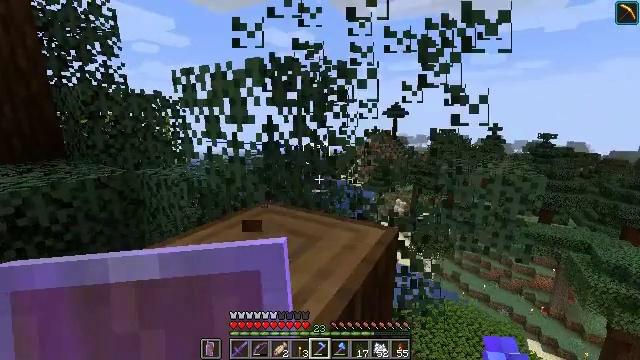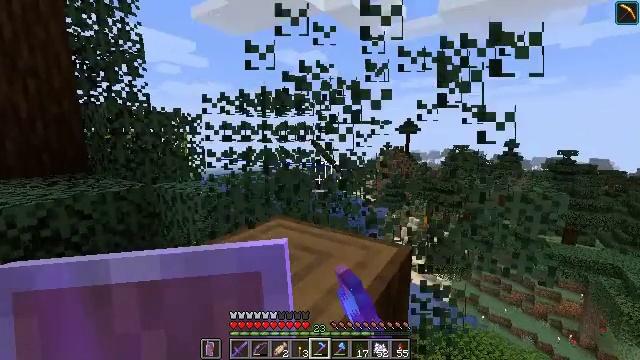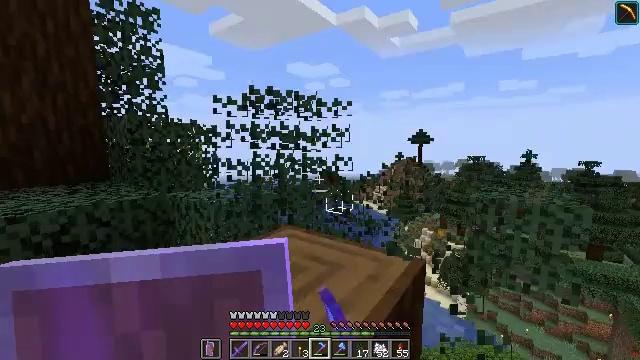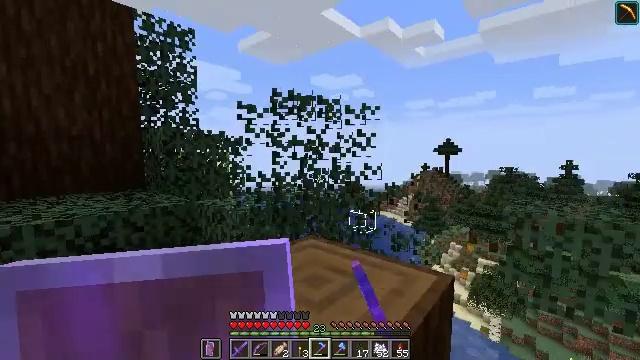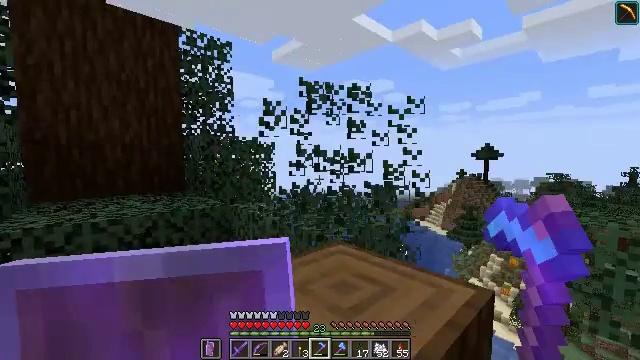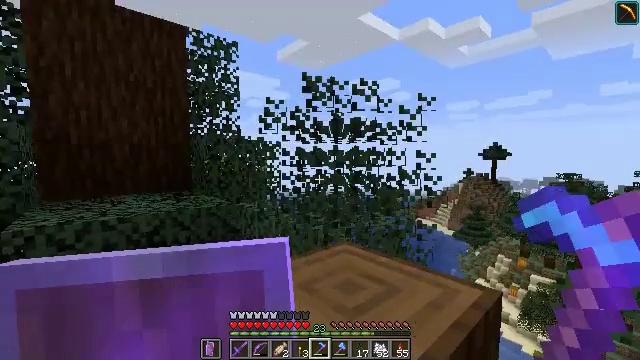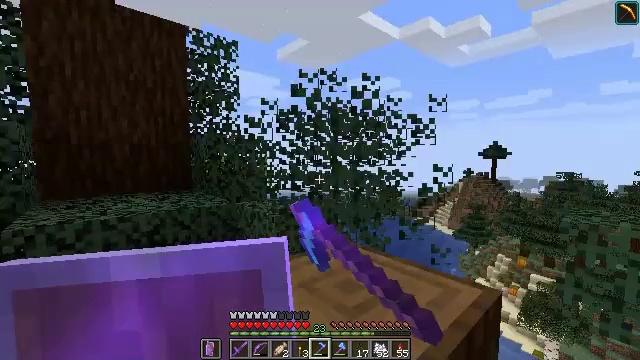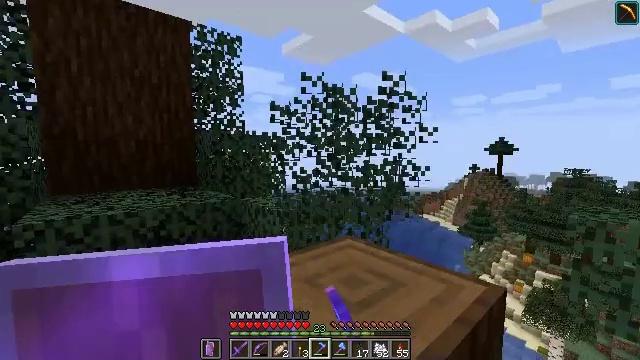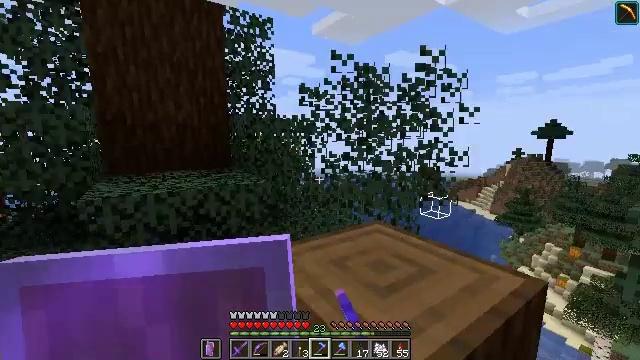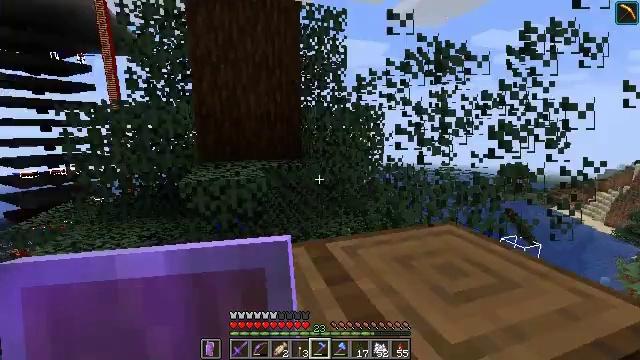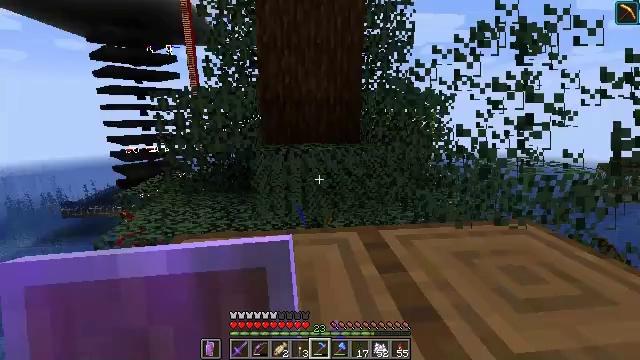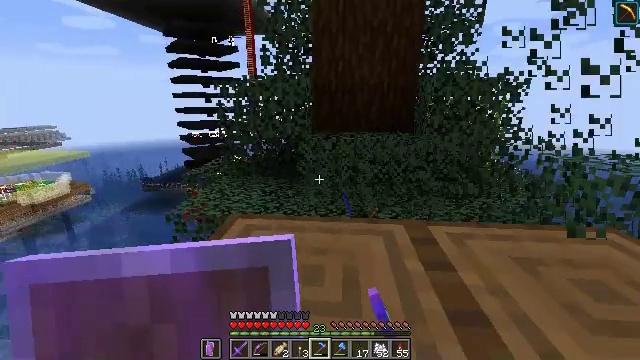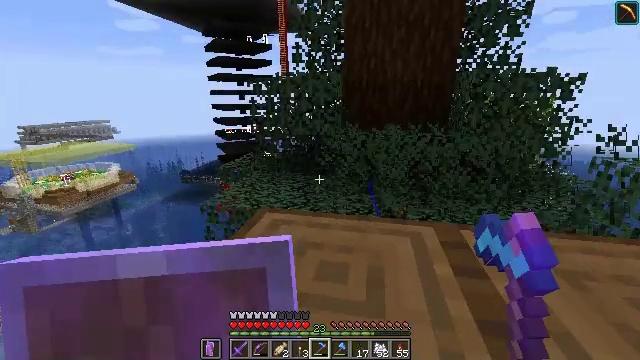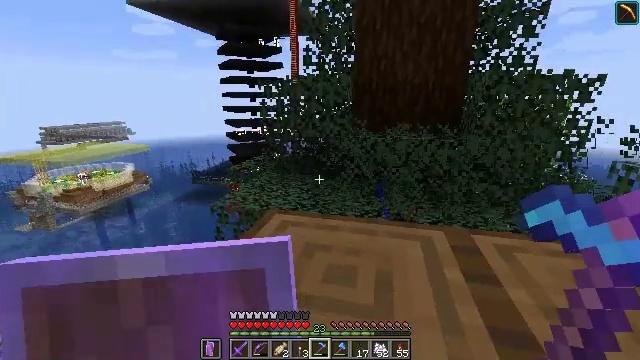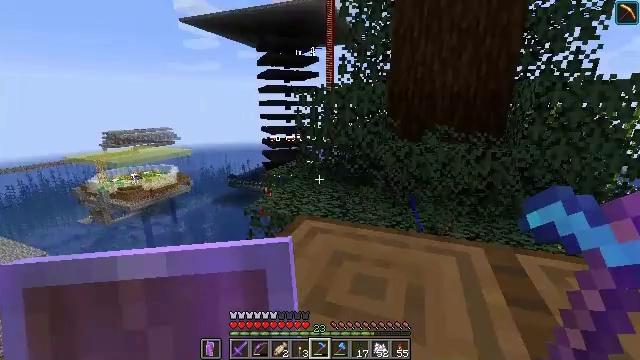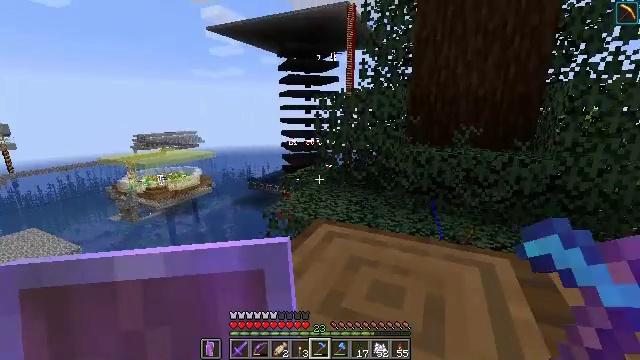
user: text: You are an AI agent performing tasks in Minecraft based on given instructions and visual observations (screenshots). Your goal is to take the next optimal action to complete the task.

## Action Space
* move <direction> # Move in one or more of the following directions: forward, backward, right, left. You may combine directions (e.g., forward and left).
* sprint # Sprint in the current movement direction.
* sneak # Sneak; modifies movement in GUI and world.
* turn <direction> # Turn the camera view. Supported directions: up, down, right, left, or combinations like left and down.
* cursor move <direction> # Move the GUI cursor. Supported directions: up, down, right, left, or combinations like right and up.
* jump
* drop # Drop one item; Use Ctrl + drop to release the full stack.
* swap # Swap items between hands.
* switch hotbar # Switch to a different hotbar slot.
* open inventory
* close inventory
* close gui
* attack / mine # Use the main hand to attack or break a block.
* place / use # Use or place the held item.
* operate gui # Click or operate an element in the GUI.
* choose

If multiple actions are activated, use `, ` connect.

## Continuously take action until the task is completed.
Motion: motion action
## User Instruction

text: Mine spruce leaves from the tree.
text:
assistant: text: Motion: turn left and up, attack / mine
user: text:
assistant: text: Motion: turn left and up, attack / mine
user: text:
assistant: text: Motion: turn left and up, attack / mine
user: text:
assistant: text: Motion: turn left and up, attack / mine
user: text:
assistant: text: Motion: turn left, attack / mine
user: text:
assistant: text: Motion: attack / mine
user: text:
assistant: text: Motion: attack / mine
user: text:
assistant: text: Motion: turn left and down, attack / mine
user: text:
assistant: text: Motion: turn left and down, attack / mine
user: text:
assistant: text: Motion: turn left and down, attack / mine
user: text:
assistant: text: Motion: turn left and down, attack / mine
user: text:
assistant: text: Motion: turn left, attack / mine
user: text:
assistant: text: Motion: turn left, attack / mine
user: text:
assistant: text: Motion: turn left and up, attack / mine
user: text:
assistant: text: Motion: turn left, attack / mine
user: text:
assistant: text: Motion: attack / mine
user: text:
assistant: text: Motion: attack / mine
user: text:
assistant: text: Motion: turn right, attack / mine
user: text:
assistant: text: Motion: turn right and up, attack / mine
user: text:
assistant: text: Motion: turn right, attack / mine
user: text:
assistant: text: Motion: attack / mine
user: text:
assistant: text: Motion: attack / mine
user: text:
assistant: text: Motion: attack / mine
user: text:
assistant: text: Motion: attack / mine